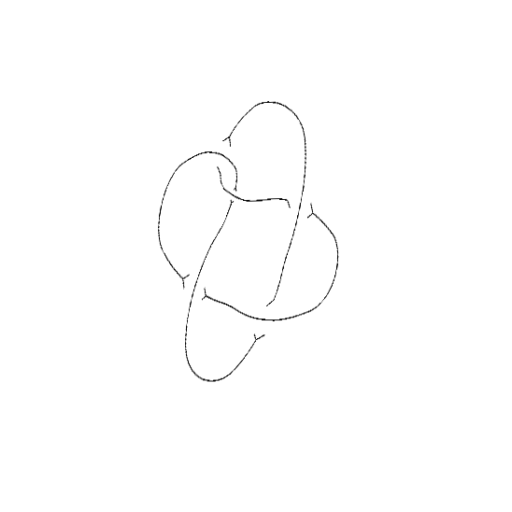
Crossing number: 5